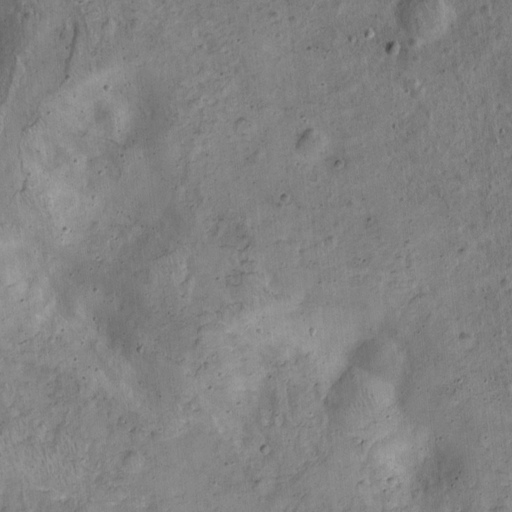
Objects detected: cone, cone, cone